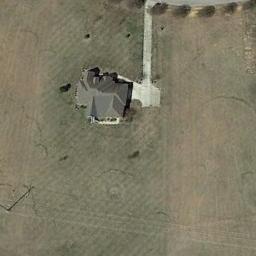
Label: residential